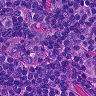
Metastatic tissue present: no